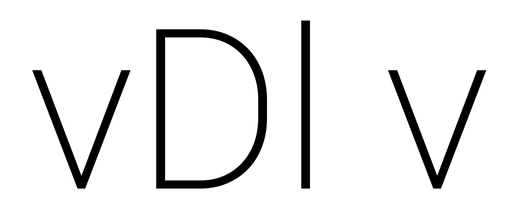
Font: Roboto_ExtraLight